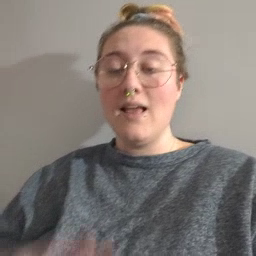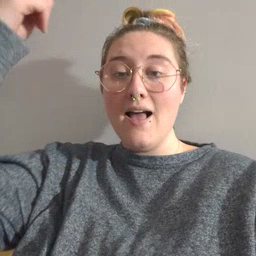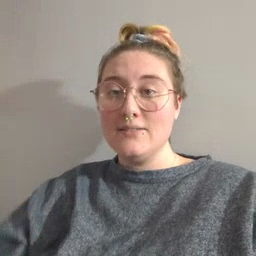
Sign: high